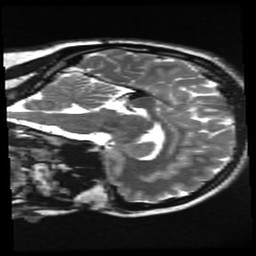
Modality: T2w
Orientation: sagittal
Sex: female
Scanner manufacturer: ge
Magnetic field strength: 3 T
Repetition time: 5 s
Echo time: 0.1015 s